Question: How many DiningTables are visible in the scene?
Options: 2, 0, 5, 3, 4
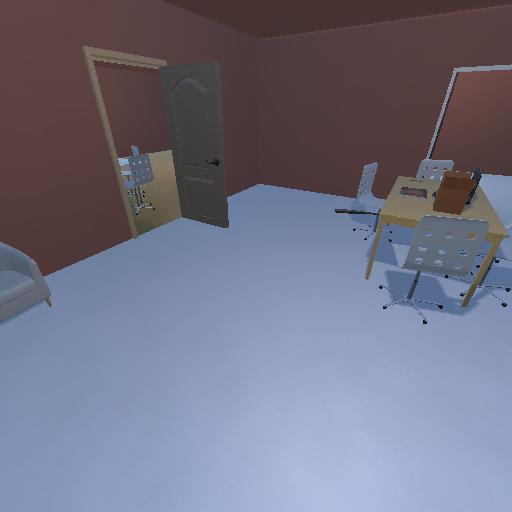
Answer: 2